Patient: sex F, age 68
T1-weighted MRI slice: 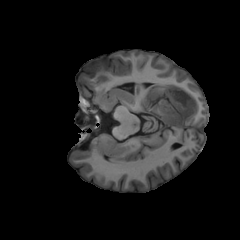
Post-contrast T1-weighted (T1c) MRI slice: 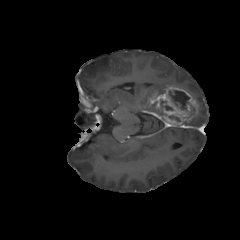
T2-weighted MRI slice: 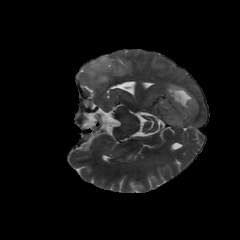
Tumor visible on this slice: yes
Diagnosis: Glioblastoma, IDH-wildtype
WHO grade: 4